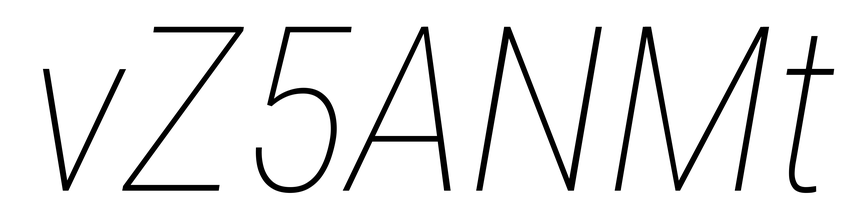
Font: Roboto-Italic_Condensed_Thin_Italic